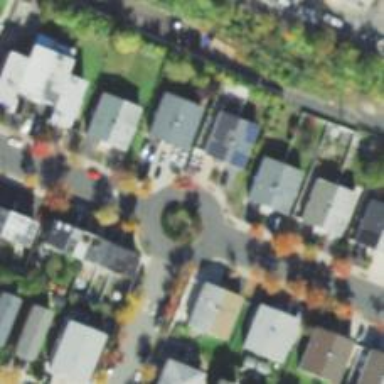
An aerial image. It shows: Residential road with roundabout.